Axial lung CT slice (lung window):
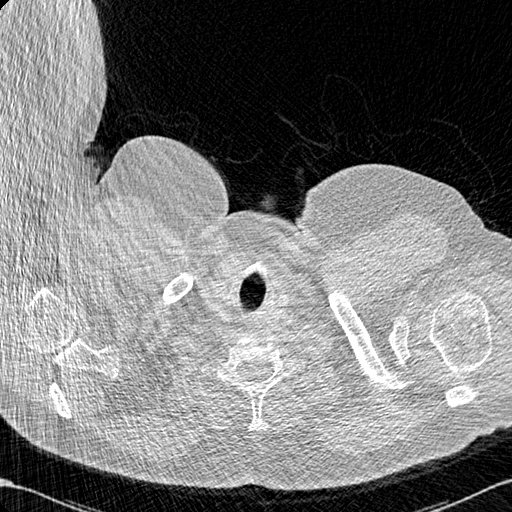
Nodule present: no